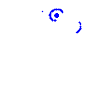
Particle: pion